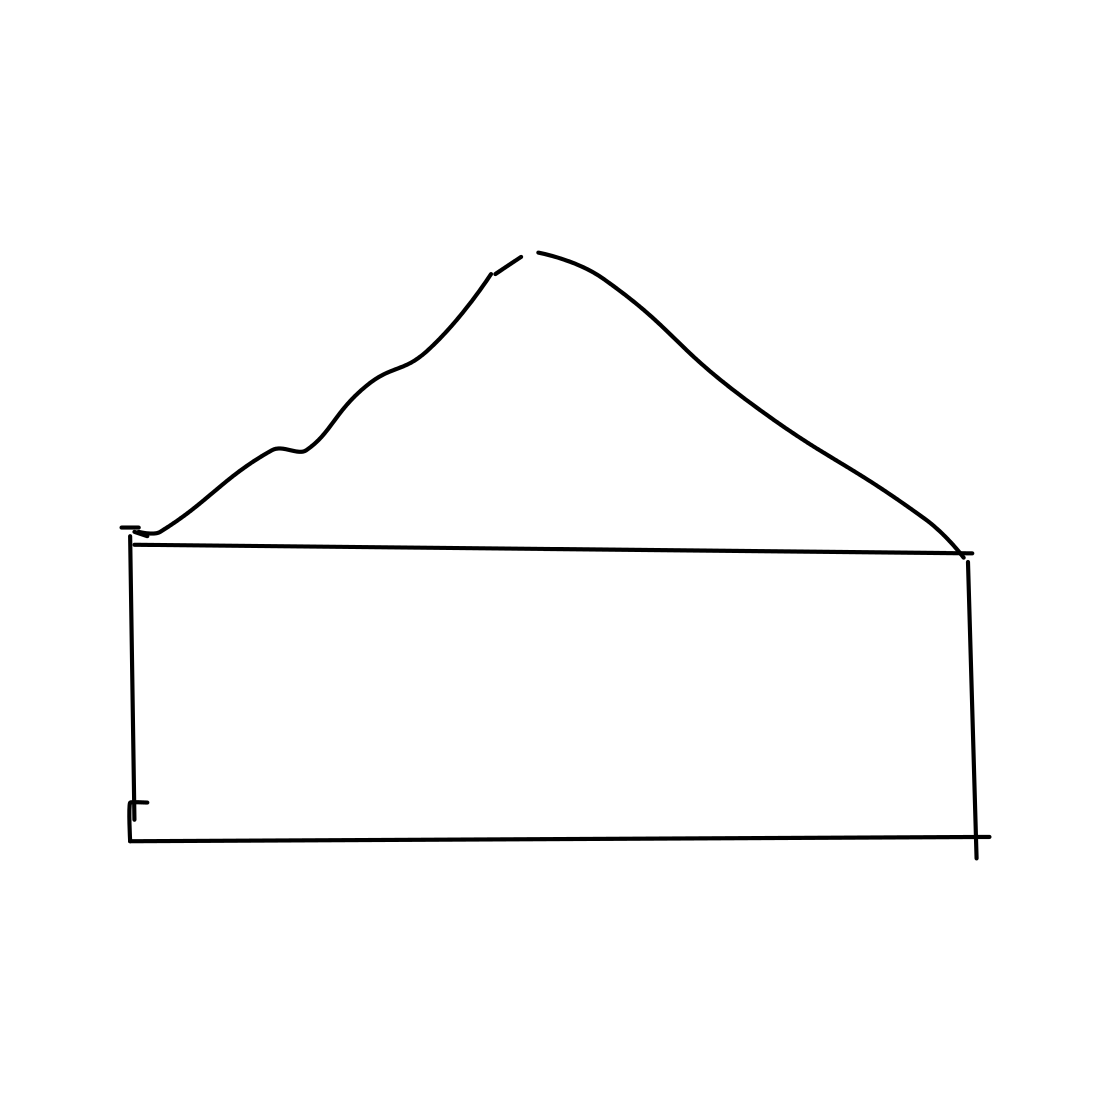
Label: envelope